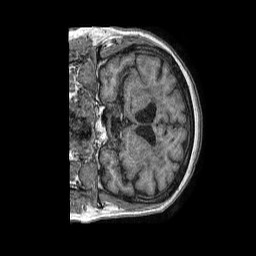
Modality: T1w
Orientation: coronal
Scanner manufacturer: philips
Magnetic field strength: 1.5 T
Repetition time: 0.007579 s
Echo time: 0.003457 s